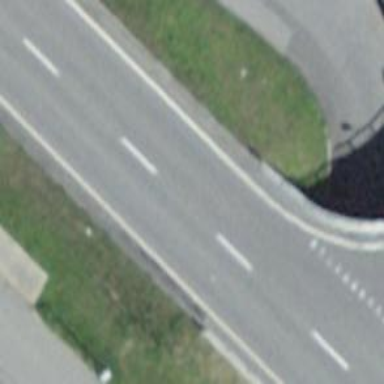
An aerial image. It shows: Asphalt bridge over primary highway with no sidewalk.